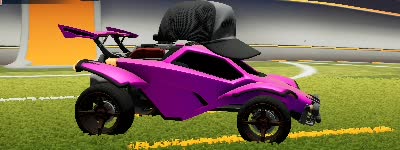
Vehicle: octane